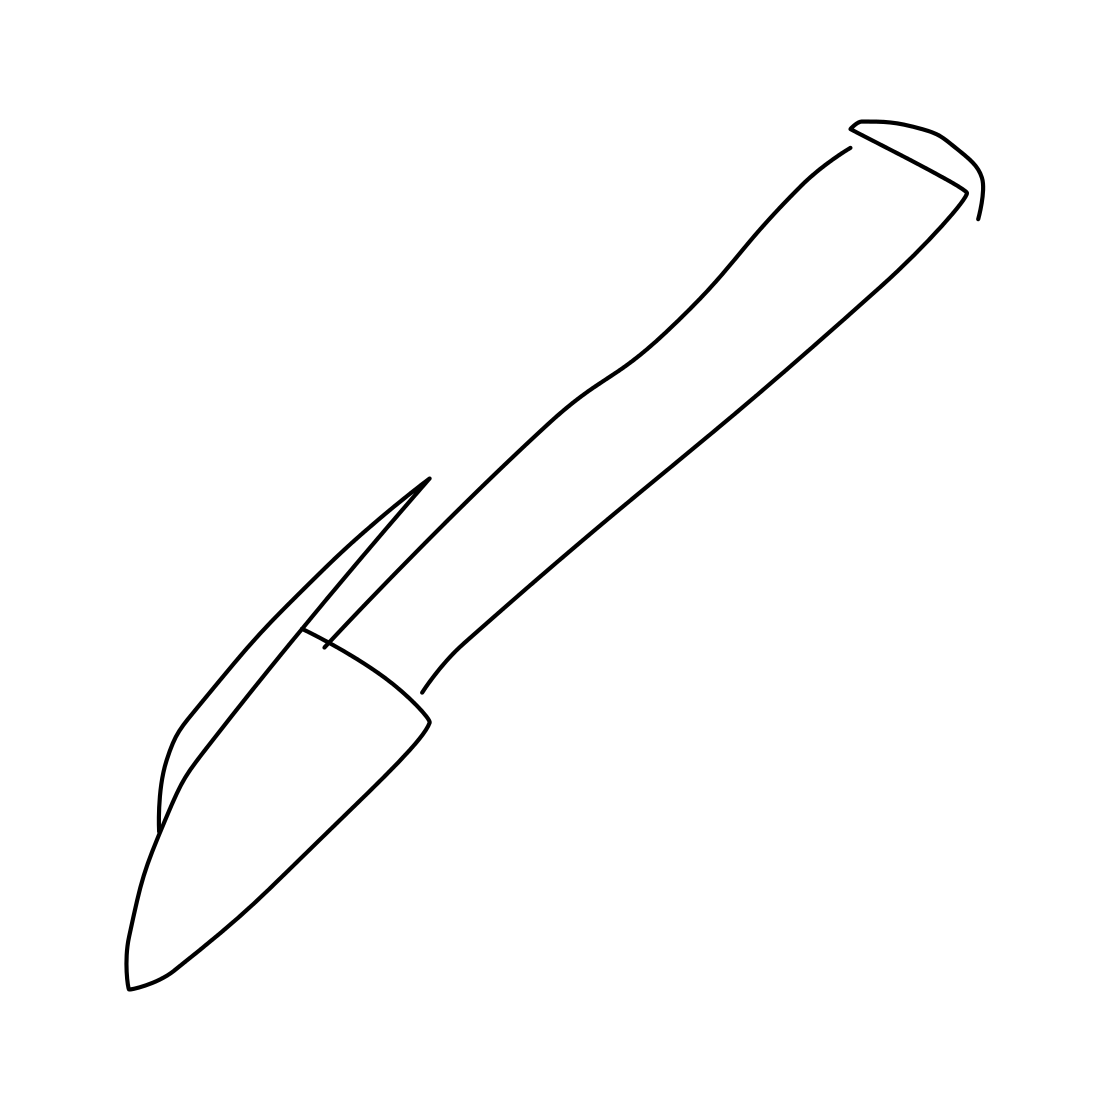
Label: pen